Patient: sex M, age 45
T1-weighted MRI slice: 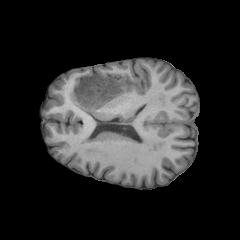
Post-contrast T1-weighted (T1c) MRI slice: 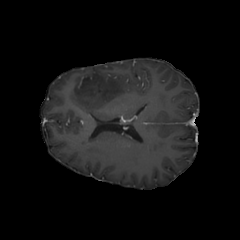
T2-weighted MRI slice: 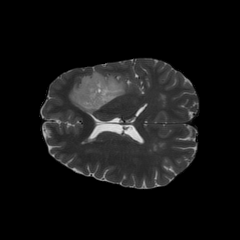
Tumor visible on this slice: yes
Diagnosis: Oligodendroglioma, IDH-mutant, 1p/19q-codeleted
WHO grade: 2